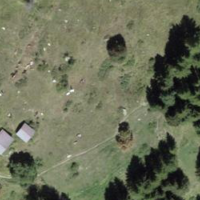
EUNIS habitat code: 26
Species observed at this site:
Ficedula hypoleuca